Question: When using a wpf textbox without explicit height and width values, and when there is space available to expand, the textbox resizes as you type.
However when I change the border thickness, it does not recalculate it and for very thick borders, part of the text is covered by the border. How do I explicitly precipitate a recalc?
Coincidently I am using a derived custom textbox class so I should know when the border thickness changes.

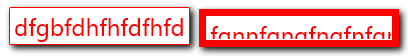
Answer: This bug must be some optimization gone wrong
- 'BorderThickness'- -
It seems like the size is only re-calculated once 'Text', 'Width', 'Height' or available space changes. I looked around with Reflector but things get pretty complex down there so I couldn't find the source for this.
Here is a small workaround that listens to changes in 'BorderThickness' and in the changed event handler, make a small change to the 'Width' and once it is updated, change it right back
'''
public class MyTextBox : TextBox
{
public MyTextBox()
{
DependencyPropertyDescriptor borderThickness
= DependencyPropertyDescriptor.FromProperty(MyTextBox.BorderThicknessProperty, typeof(MyTextBox));
borderThickness.AddValueChanged(this, OnBorderThicknessChanged);
}
void OnBorderThicknessChanged(object sender, EventArgs e)
{
double width = this.Width;
SizeChangedEventHandler eventHandler = null;
eventHandler = new SizeChangedEventHandler(delegate
{
this.Width = width;
this.SizeChanged -= eventHandler;
});
this.SizeChanged += eventHandler;
this.Width = this.ActualWidth + 0.<PHONE>;
}
}
'''